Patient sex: M
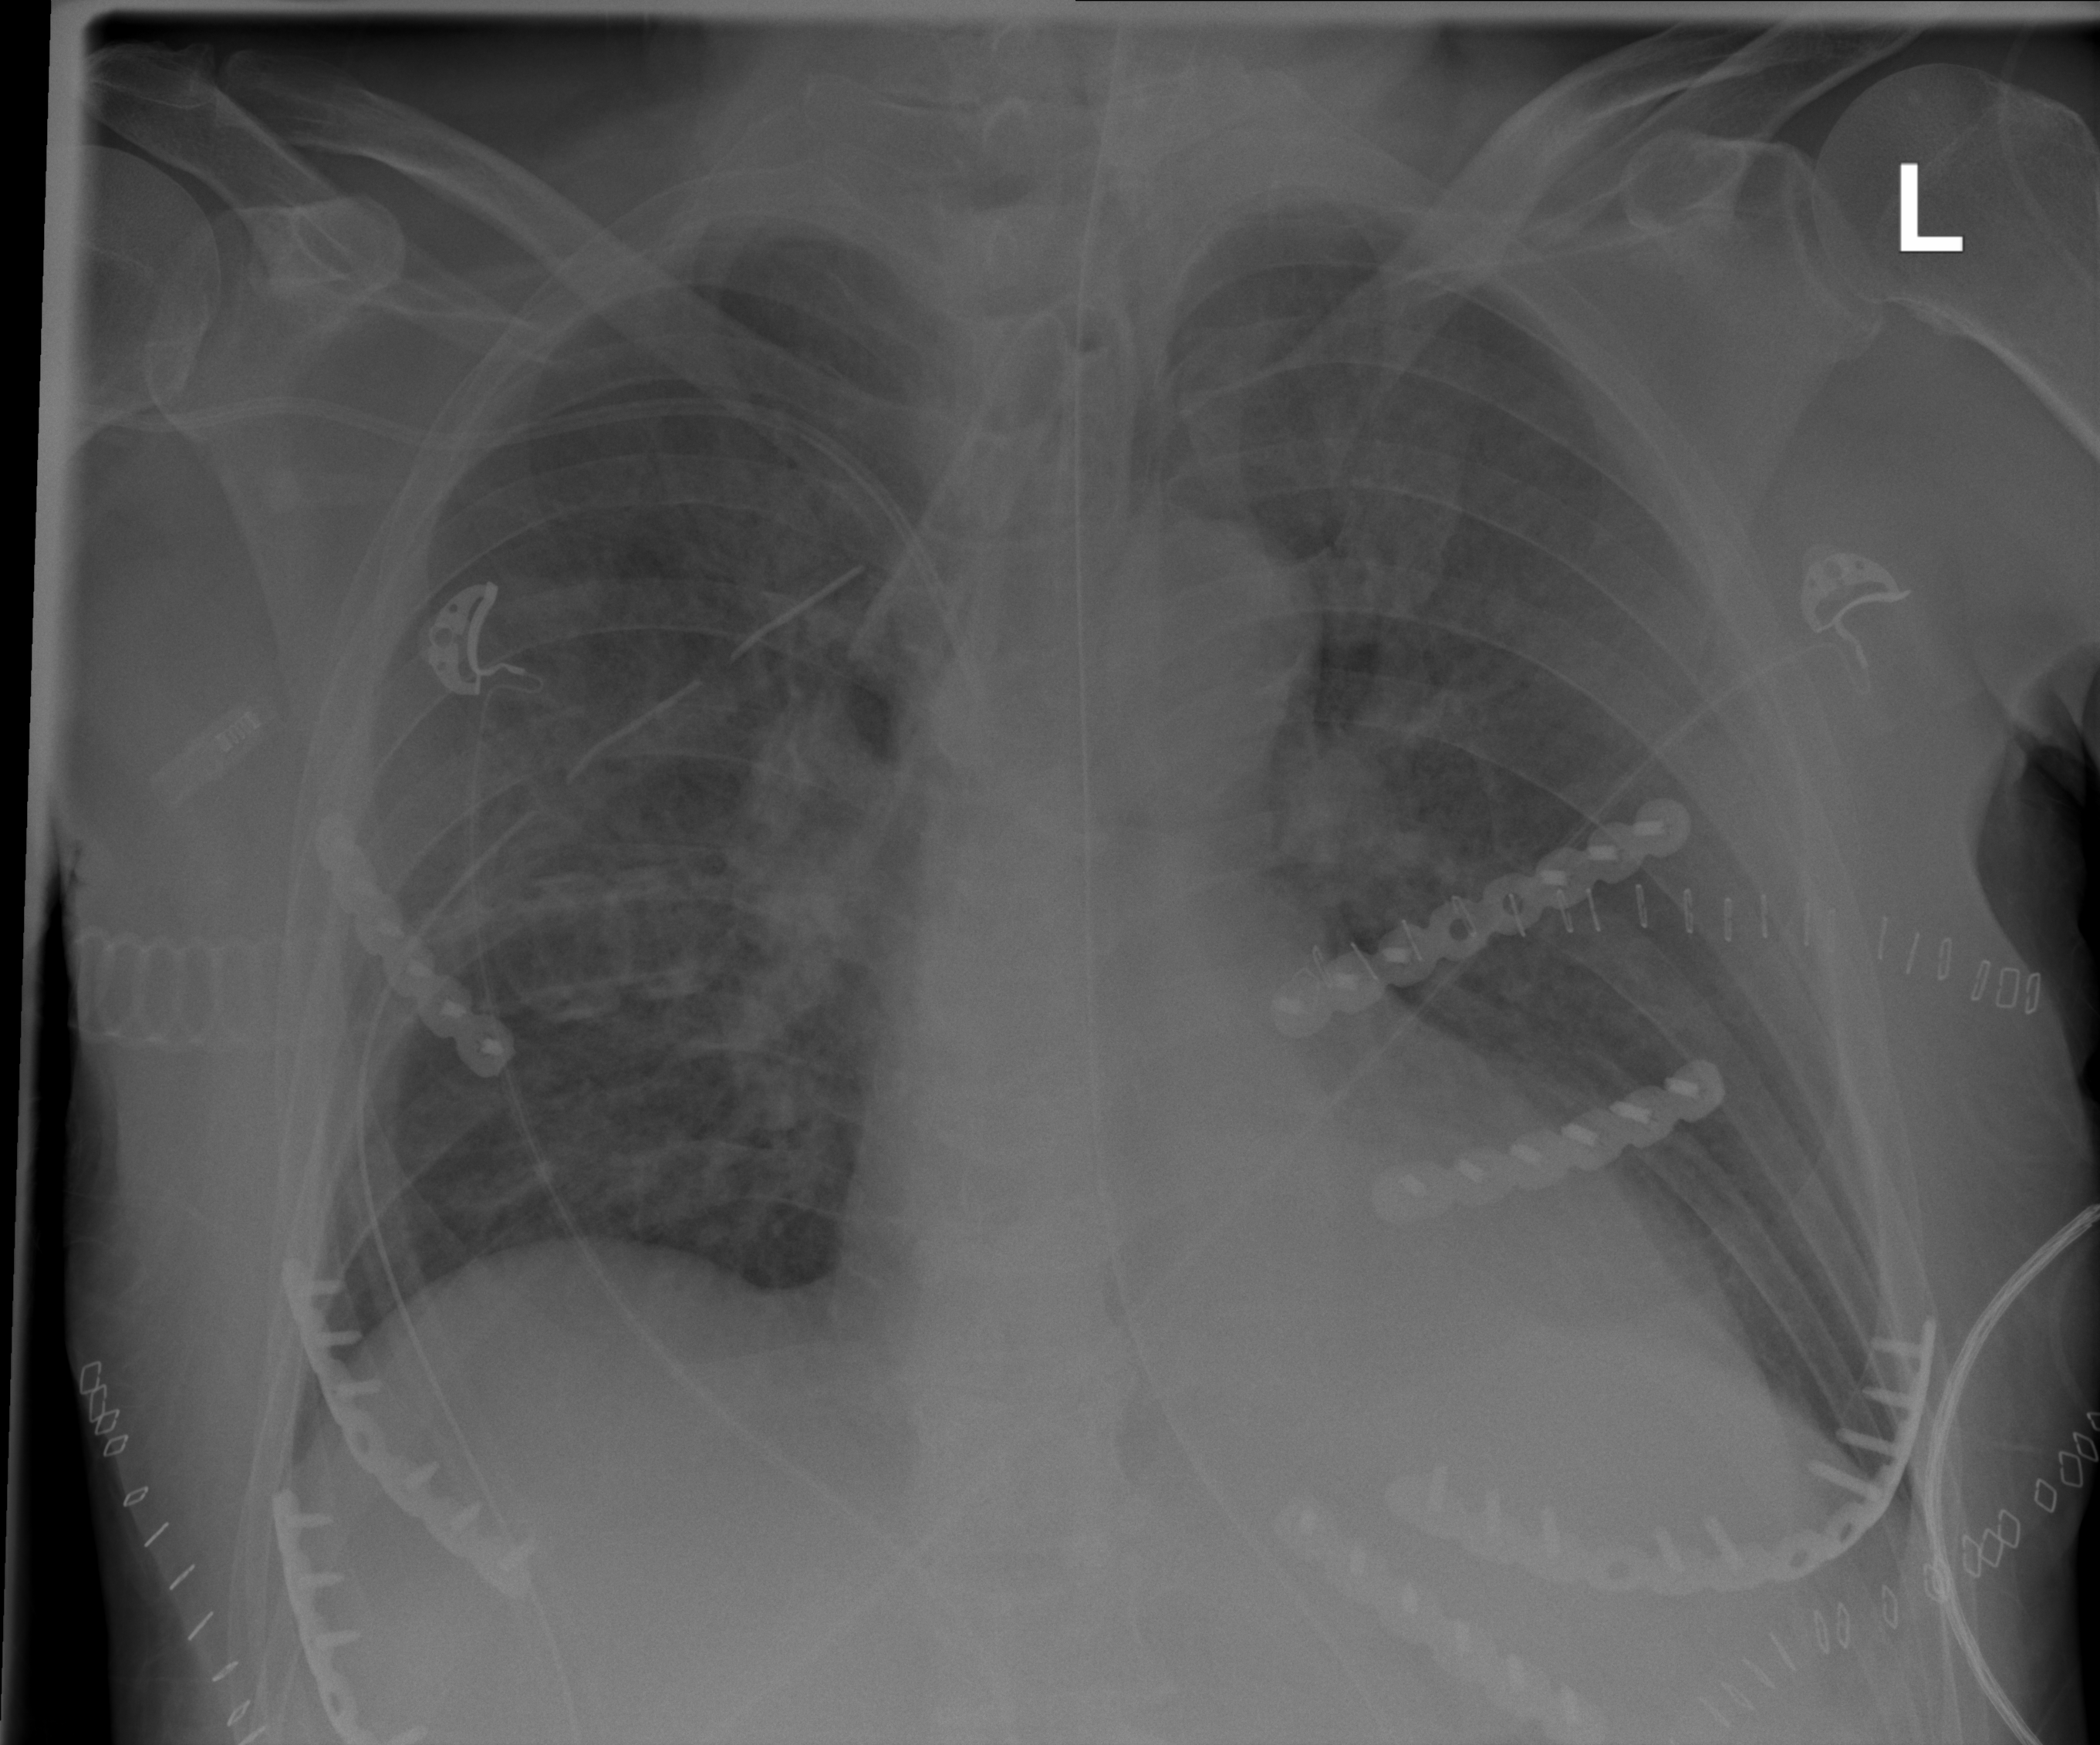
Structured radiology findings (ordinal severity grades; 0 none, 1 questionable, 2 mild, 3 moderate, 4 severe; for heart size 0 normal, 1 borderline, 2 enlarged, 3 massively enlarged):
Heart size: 1
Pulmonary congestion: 3
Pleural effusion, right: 0
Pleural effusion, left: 0
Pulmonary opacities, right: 2
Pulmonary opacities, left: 2
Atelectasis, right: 0
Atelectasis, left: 0